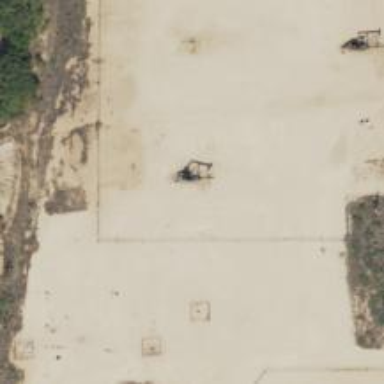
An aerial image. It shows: Petroleum well that is man-made.